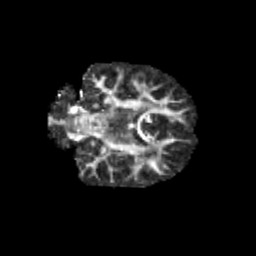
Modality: FA
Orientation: coronal
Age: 10
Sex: male
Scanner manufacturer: siemens
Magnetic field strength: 3 T
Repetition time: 3.8 s
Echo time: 0.07 s